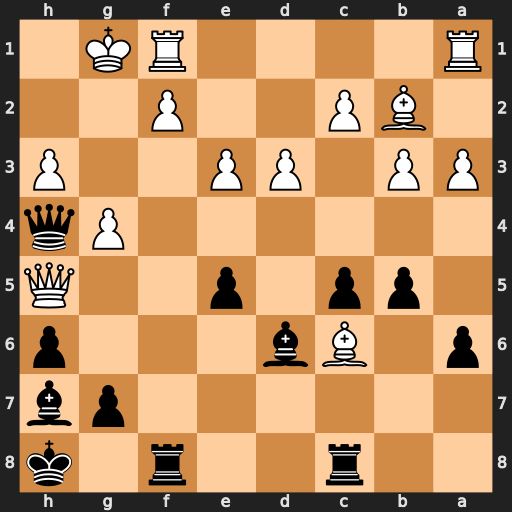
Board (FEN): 2r2r1k/6pb/p1Bb3p/1pp1p2Q/6Pq/PP1PP2P/1BP2P2/R4RK1
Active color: b
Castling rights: -
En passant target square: -
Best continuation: Qxh5 gxh5 Rxc6